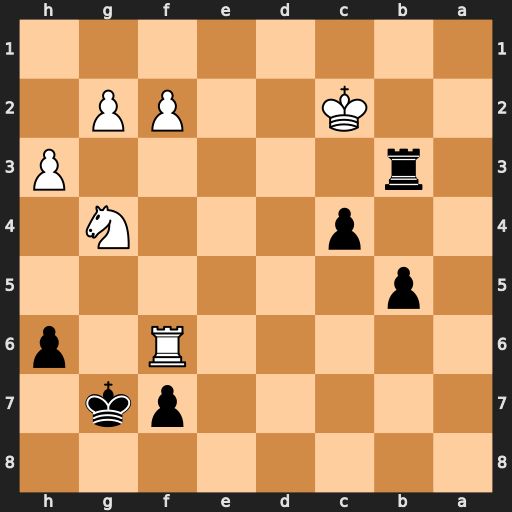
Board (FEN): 8/5pk1/5R1p/1p6/2p3N1/1r5P/2K2PP1/8
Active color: b
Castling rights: -
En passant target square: -
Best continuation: h5 Rb6 hxg4